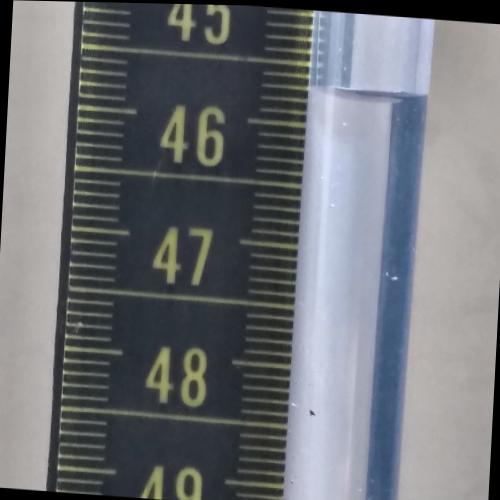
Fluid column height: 45.7 cm